Interaction volume radius: 5 \u00c5
Interaction volume height: 25 \u00c5
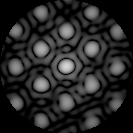
Disorder parameter: 0.1485